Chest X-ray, PA view. Patient: 13 years old, sex F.
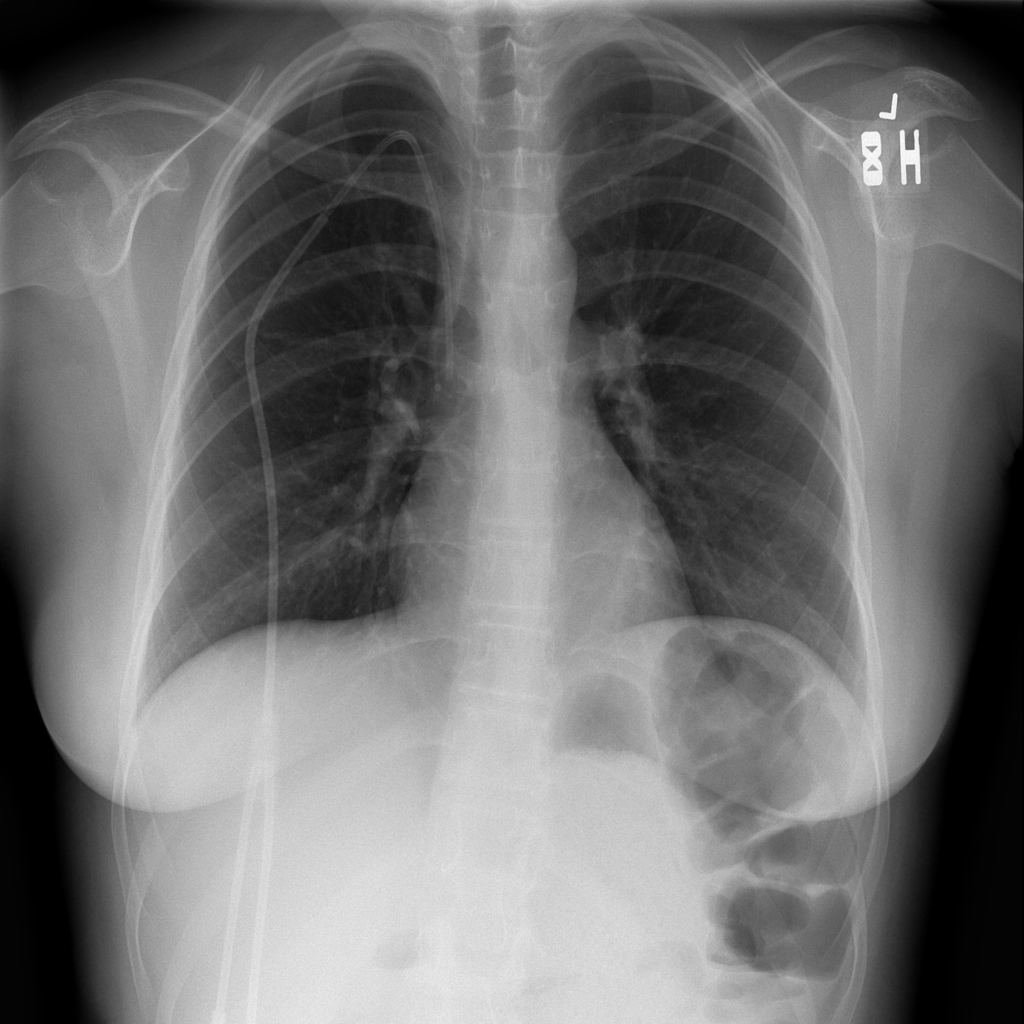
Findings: No Finding